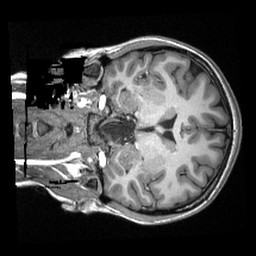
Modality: T1w
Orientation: coronal
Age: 20
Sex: female